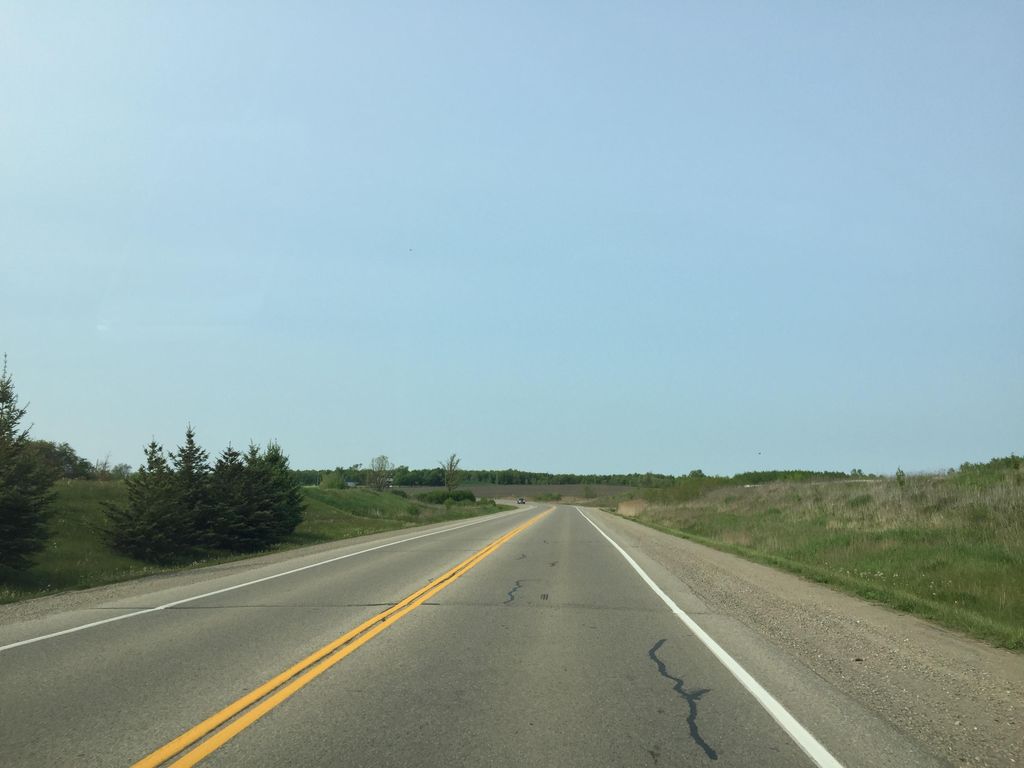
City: kitchener-waterloo